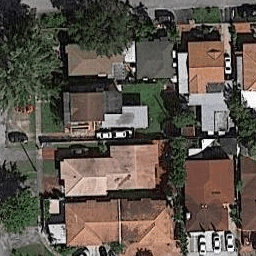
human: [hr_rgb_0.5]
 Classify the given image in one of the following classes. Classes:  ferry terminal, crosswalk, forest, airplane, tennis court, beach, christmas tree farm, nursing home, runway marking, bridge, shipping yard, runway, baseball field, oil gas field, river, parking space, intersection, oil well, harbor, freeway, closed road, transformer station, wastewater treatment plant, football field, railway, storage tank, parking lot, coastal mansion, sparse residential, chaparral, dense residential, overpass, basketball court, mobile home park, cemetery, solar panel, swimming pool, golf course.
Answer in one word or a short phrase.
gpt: dense residential